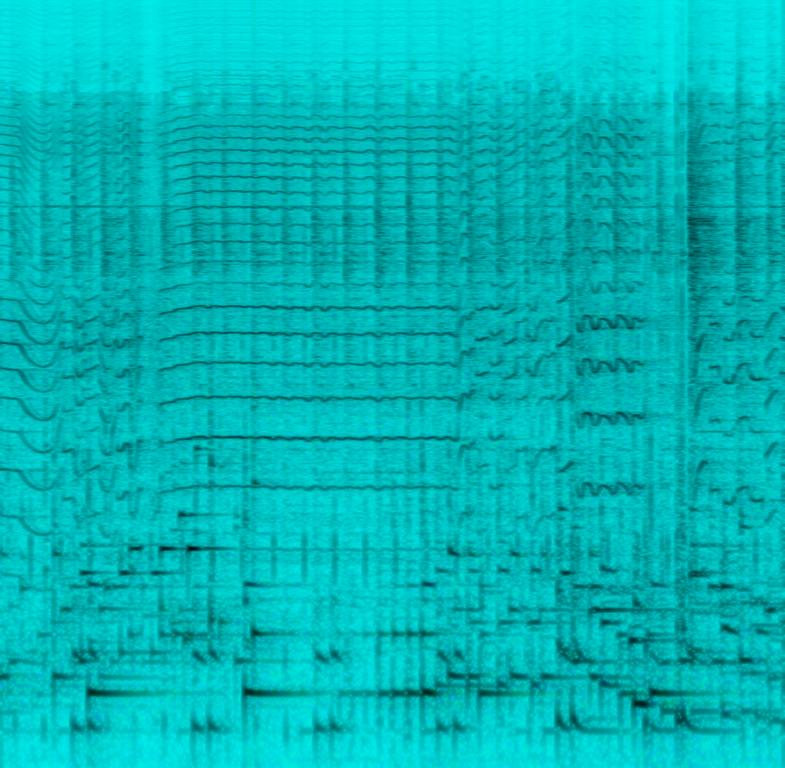
This folk song features a reed instrument playing the main melody. A similar melody is played on a percussion instrument by a skilled percussionist. Another percussion instrument plays a tabla-sounding instrument. Cymbals also play a melody keeping time with the melody being played. The end of the song features an ascending run on the reed and the harmonized percussion.